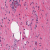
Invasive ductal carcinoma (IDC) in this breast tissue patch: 0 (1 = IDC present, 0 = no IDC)